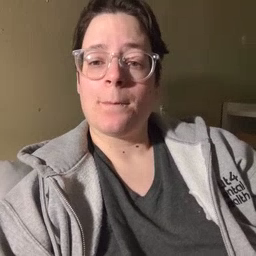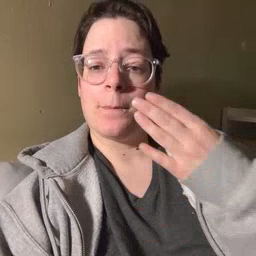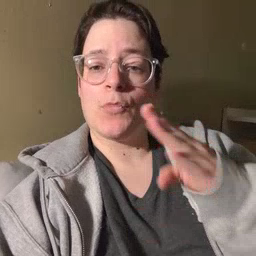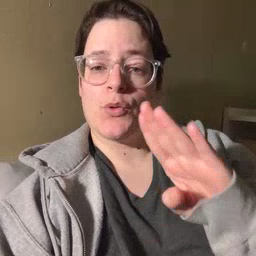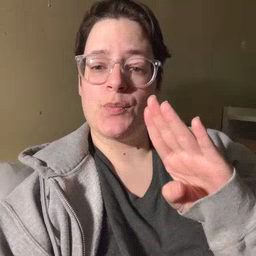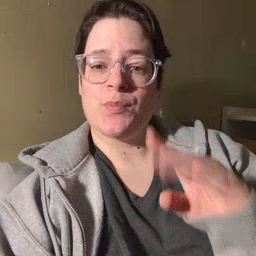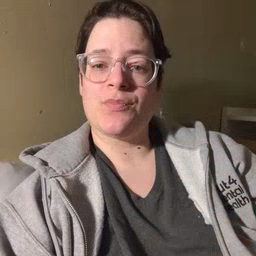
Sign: blue